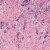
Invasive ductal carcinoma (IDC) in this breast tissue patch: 1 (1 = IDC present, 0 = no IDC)